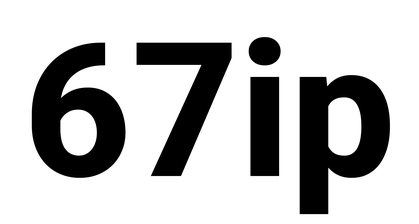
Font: Roboto_ExtraBold